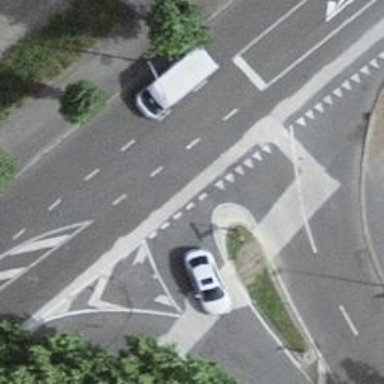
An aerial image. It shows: Residential road with asphalt surface. There is cycle lane on the left side.